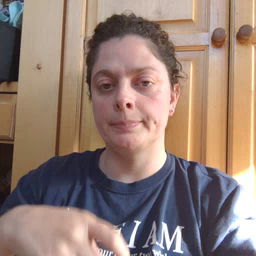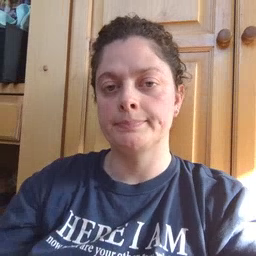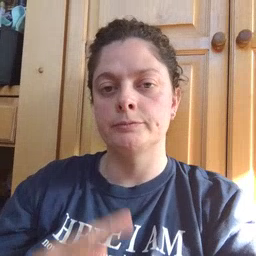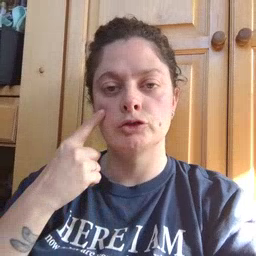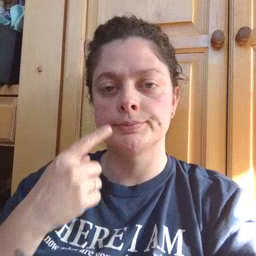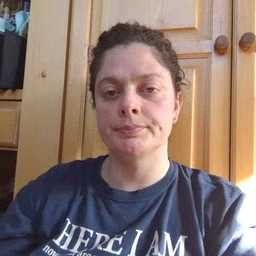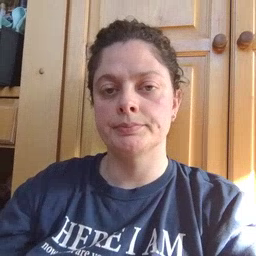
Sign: cheek